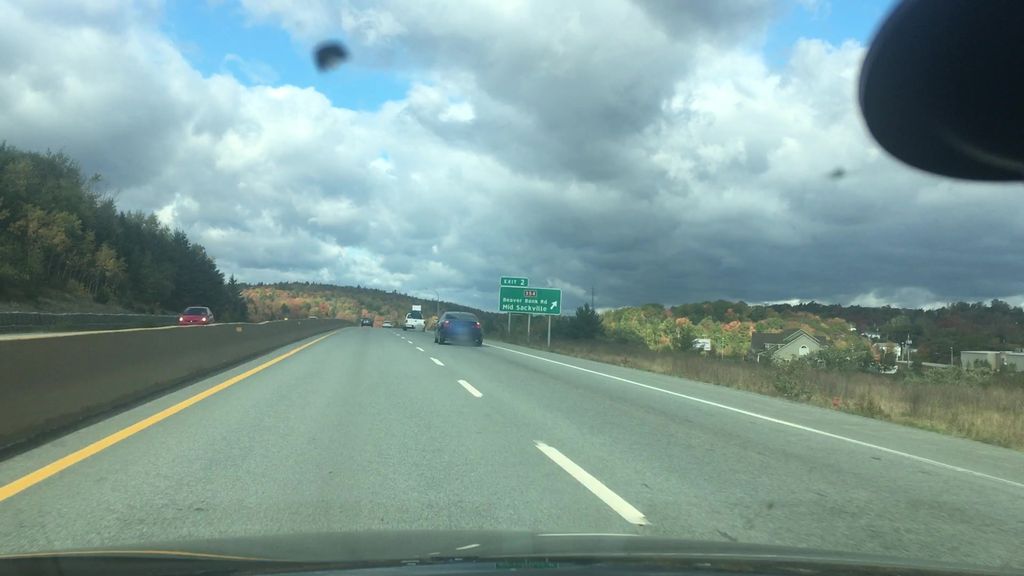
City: halifax